Question: I'm trying to do this problem that I saw in a YouTube video and I get this error every time I try to import scikit-learn. I'm using Jupyter Notebook and I installed scikit-learn through Anaconda.
This is the error message I get.

I've already uninstalled and installed sckit-learn and scipy using conda isn't all multiple times but I always get the same result.
Please, help.
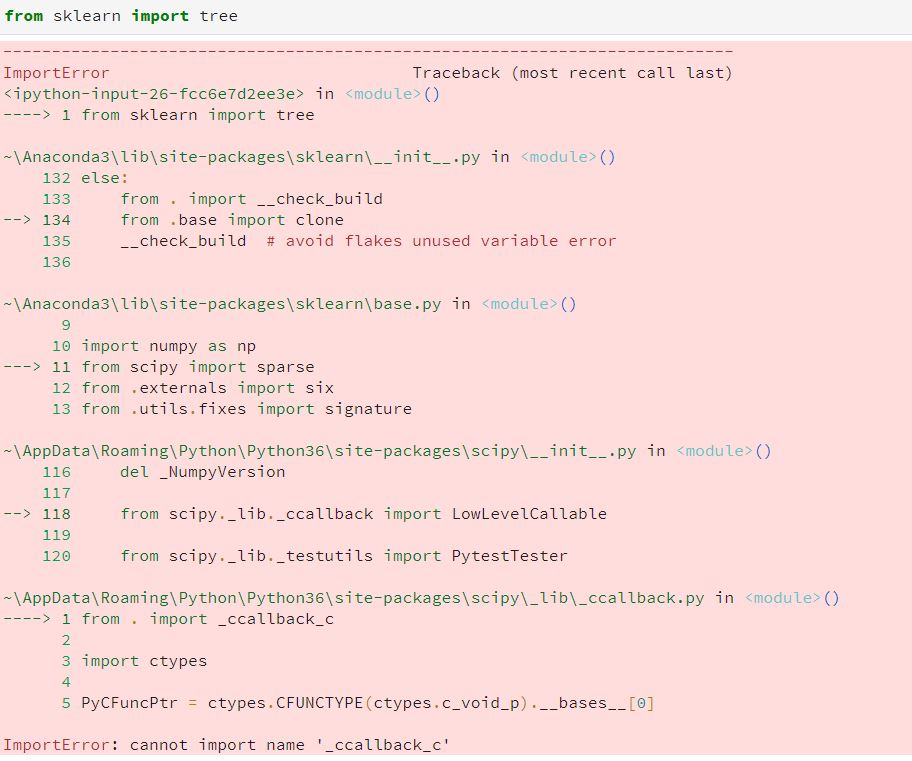
Answer: 1. uninstall scipy using pip uninstall scipy
2. re-install scipy using pip install scipy